Field crop: tomato
Growth stage: 1
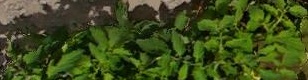
Species: tomato